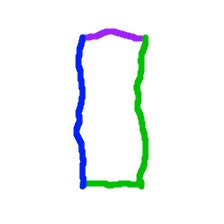
Shape: rectangle